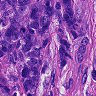
Metastatic tissue present: yes